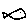
Label: fish